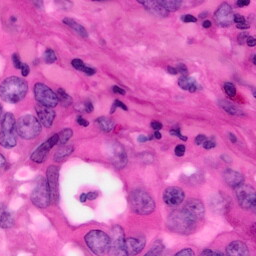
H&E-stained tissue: Pancreatic